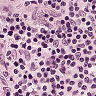
Metastatic tissue present: no